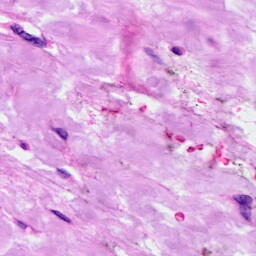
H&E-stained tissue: Breast